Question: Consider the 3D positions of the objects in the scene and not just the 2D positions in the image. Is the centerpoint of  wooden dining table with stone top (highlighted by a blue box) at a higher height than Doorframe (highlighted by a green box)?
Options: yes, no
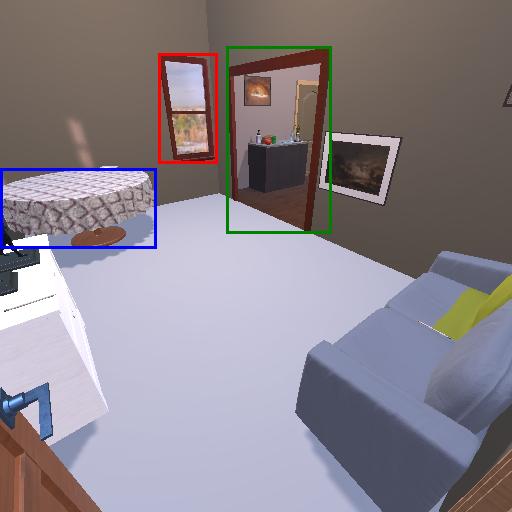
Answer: yes